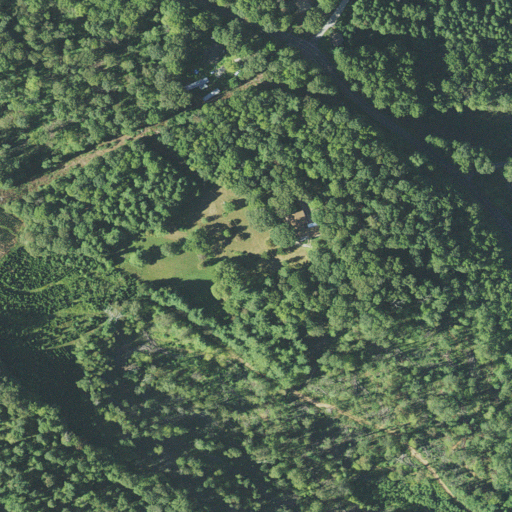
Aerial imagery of mountain in North Carolina named Briery Mountain containing deciduous forest, mixed forest, open development, and grassland